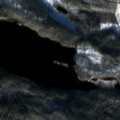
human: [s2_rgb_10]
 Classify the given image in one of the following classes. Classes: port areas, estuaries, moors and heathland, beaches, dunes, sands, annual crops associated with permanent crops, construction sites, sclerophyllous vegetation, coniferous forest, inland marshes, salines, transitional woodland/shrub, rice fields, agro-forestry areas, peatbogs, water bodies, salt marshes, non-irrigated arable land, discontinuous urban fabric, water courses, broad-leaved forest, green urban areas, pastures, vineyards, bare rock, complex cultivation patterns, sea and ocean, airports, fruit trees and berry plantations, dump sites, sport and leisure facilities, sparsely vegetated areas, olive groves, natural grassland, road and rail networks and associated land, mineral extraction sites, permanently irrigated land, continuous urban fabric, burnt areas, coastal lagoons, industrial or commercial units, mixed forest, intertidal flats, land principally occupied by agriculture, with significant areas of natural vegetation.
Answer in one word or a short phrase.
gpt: coniferous forest, transitional woodland/shrub, water bodies